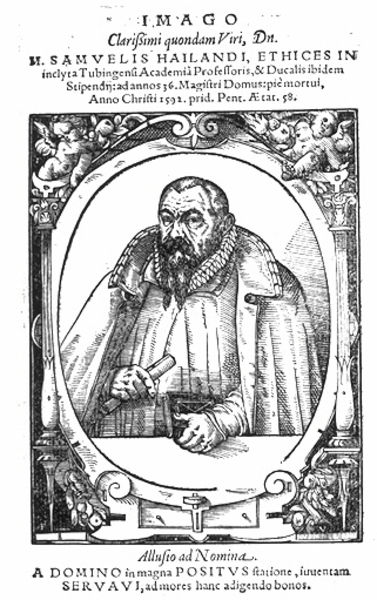
Titel: Bildnis des Samuel Heiland
Künstler: Hans Ulrich Alt
Institution: (Seriendruck)
Schlagwörter: hand, mann, umhang, weiß, grau, mund, nase, schwarz, stirn, säule, säulen, zeichnung, ornament, alt, bart, hemd, augen, bibel, falten, halten, kragen, rahmen, vollbart, bild, bildnis, halskrause, herr, hände, portrait, porträt, gewand, haare, mantel, pose, theater, lippen, kreis, oval, rund, umrandung, engel, engelchen, früchte, ranken, holzschnitt, schrift, papier, alter mann, grafik, graphik, dick, ornamente, verzierung, überwurf, rüschen, schnauzbart, ziegenbart, buch, medaillon, druck, schwarz-weiß, radierung, stich, text, buchstaben, krause, bildniss, buchseite, cover, rolle, pelzmantel, voluten, schriftrolle, gelehrter, kröse, schnecken, porträit, putten, blich, rennaissance, umahng, domino, präsentieren, kauffmann, latein, lateinisch, seriendruck, würdenträger, rollwerk, typ, imago, umfasst, 1530, samuel, 1592, hailand